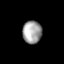
Tissue: lung
Cell type: Epithelial cells
Senescence score: 0.2381
Nuclear area (px): 430
Mean DAPI intensity: 160.84